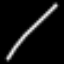
Label: line